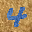
Label: 4